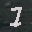
Label: 7